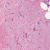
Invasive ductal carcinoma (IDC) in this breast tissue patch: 1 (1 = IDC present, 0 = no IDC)